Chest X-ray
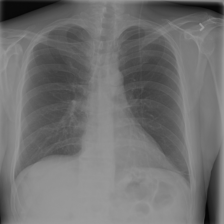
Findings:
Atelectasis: negative
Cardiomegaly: negative
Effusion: negative
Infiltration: negative
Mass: negative
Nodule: negative
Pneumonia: negative
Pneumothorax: negative
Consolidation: negative
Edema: negative
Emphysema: negative
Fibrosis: negative
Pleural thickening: negative
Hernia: negative